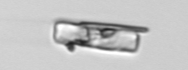
Label: Guinardia_delicatula